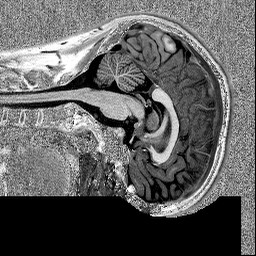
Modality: MP2RAGE
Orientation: sagittal
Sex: male